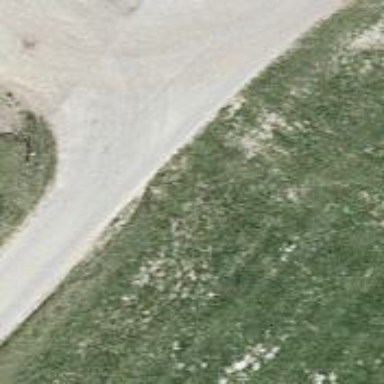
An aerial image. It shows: Unclassified paved road.